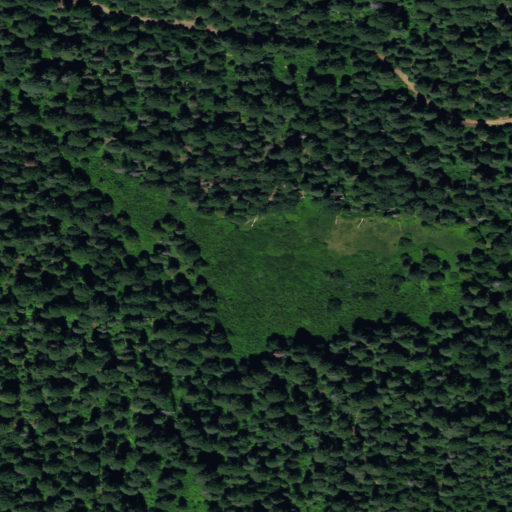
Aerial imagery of plain(s) in California named Little Meadows containing evergreen forest and woody wetlands